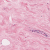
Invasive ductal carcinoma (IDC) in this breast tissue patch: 0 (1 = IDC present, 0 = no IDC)